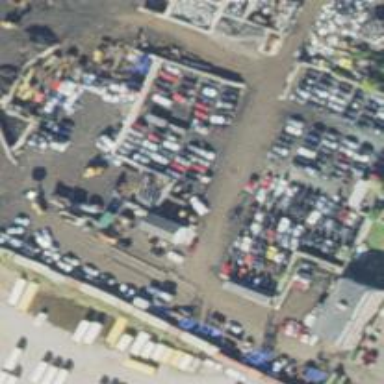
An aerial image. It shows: Industrial area designated as scrap yard.